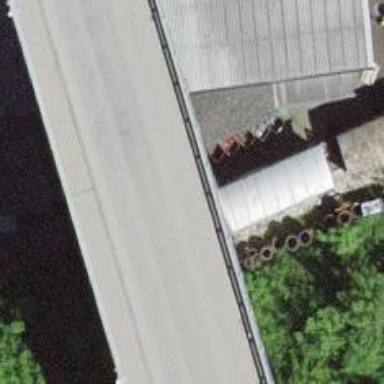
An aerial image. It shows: Railway buffer stop.